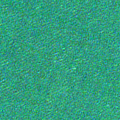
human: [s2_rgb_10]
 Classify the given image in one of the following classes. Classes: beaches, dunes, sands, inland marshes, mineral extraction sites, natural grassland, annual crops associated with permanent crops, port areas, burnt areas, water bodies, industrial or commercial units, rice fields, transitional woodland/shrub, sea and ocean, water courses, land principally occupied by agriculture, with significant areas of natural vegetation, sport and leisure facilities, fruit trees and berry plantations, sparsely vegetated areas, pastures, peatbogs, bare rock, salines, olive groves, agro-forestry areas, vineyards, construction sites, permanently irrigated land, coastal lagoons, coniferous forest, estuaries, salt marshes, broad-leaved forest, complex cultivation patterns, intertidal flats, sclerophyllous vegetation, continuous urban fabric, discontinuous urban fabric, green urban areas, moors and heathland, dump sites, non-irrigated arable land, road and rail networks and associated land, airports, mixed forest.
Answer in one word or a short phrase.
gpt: sea and ocean